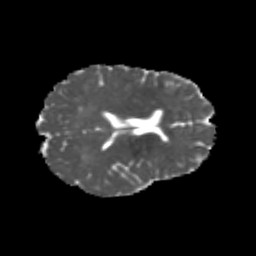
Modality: MD
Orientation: axial
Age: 22
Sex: female
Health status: healthy
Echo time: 0.074 s